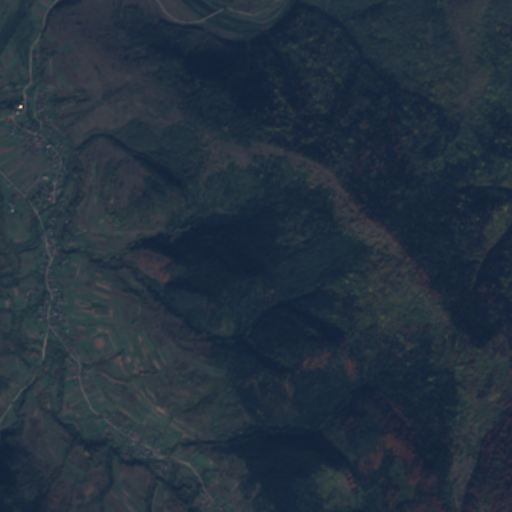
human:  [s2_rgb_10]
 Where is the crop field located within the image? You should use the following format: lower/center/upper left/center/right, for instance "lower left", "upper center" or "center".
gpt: The crop field is located in the upper left of the image.
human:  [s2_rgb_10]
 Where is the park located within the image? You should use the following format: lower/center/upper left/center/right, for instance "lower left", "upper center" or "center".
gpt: The park is located in the center left of the image.
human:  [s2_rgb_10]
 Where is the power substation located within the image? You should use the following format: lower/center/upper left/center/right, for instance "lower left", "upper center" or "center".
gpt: The power substation is located in the center left of the image.
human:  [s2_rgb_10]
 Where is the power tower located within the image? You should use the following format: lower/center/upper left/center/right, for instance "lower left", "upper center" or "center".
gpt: The power tower is located in the upper left of the image.
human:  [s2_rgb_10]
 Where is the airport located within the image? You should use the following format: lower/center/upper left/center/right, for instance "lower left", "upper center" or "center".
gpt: There is no airport in the image.